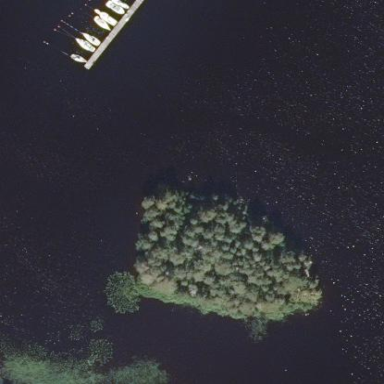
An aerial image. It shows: Islet covered with woodland.